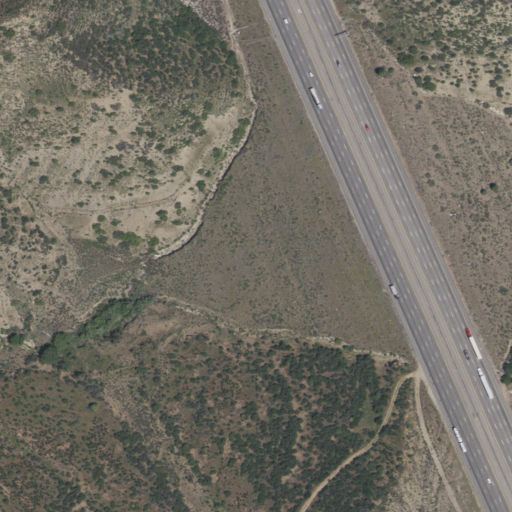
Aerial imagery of valley in California named Posey Canyon containing shrub, medium intensity development, low intensity development, mixed forest, high intensity development, and grassland